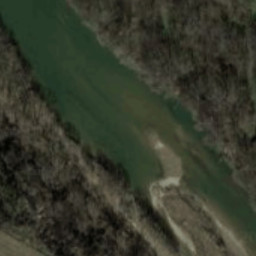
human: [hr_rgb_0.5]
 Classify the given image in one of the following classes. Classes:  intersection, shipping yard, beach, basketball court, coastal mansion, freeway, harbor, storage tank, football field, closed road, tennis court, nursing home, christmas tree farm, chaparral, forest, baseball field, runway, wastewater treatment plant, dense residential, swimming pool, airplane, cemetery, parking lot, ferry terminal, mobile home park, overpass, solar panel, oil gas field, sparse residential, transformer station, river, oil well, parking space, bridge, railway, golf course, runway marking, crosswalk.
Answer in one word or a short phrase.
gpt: river